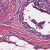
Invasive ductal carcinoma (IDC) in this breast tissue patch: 0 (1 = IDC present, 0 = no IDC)